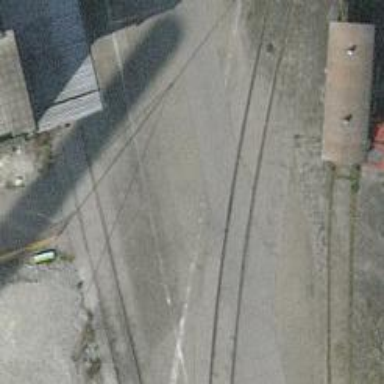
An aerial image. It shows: Disused railway spur with single track.